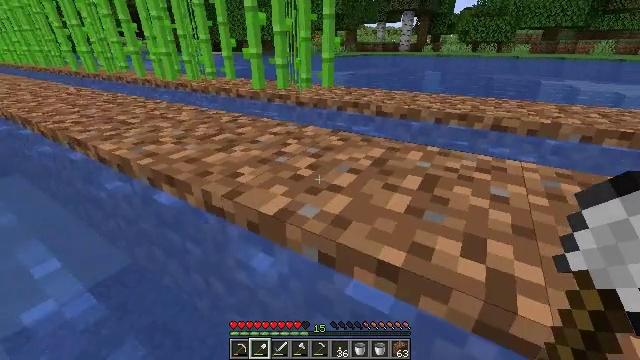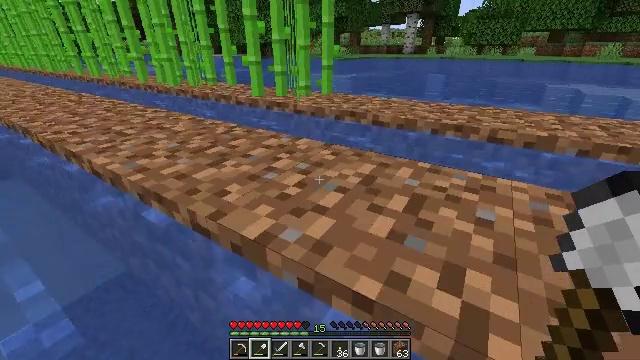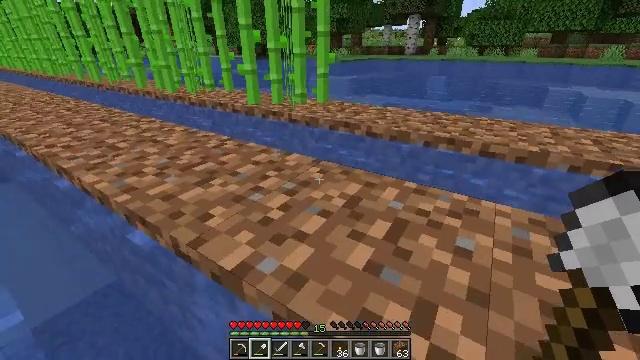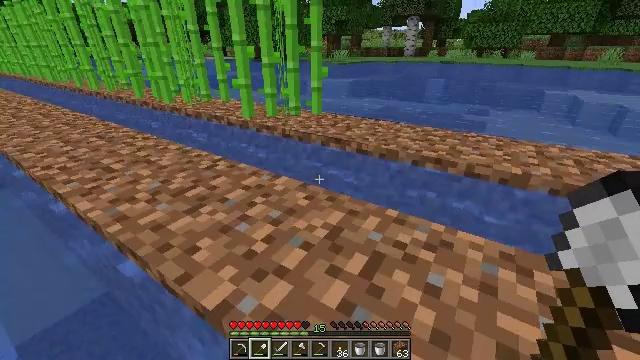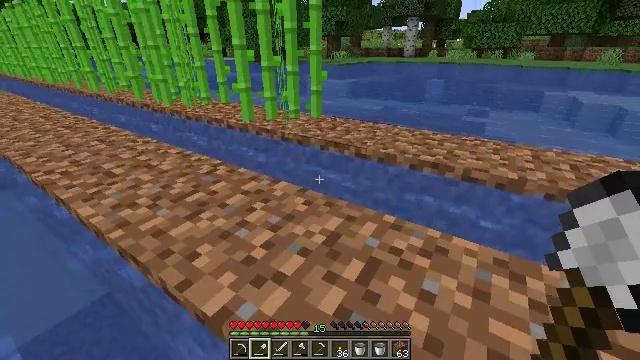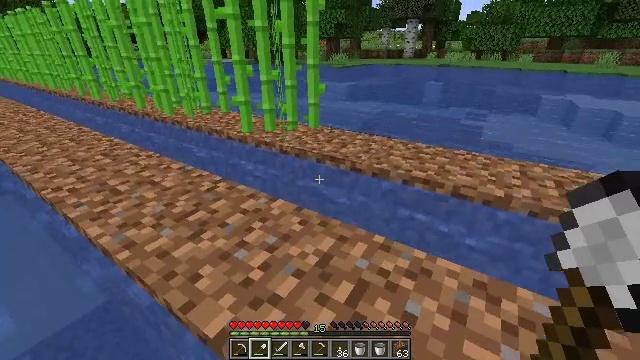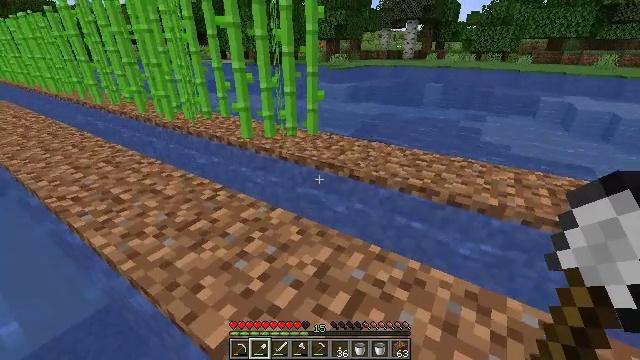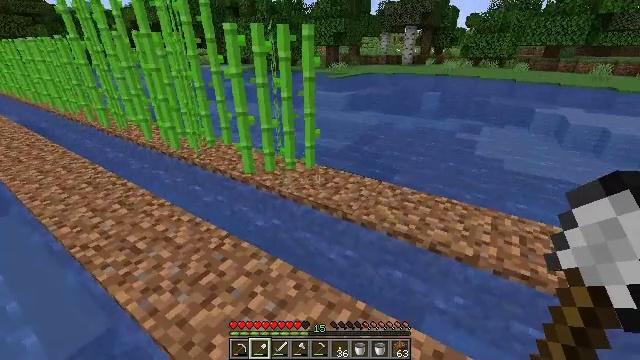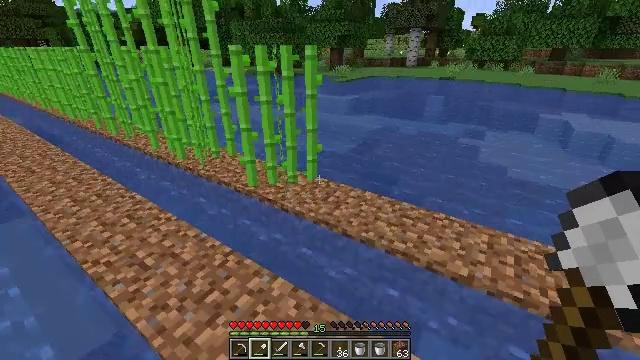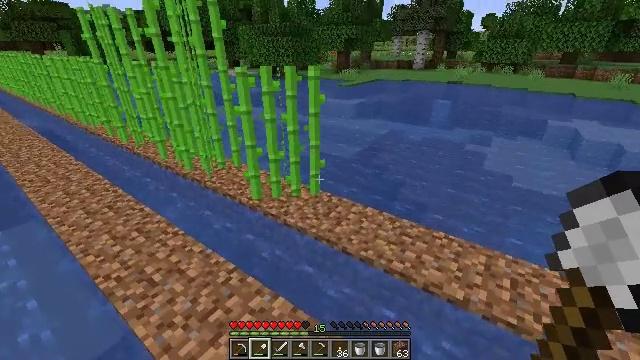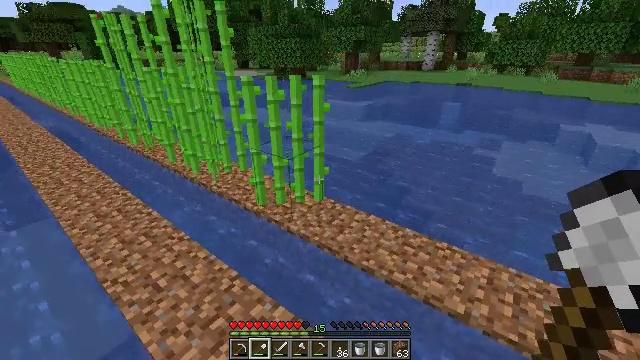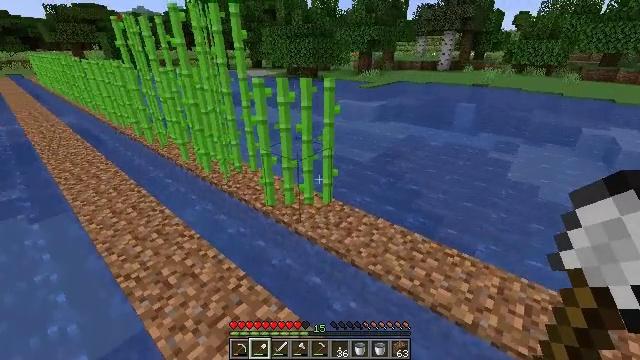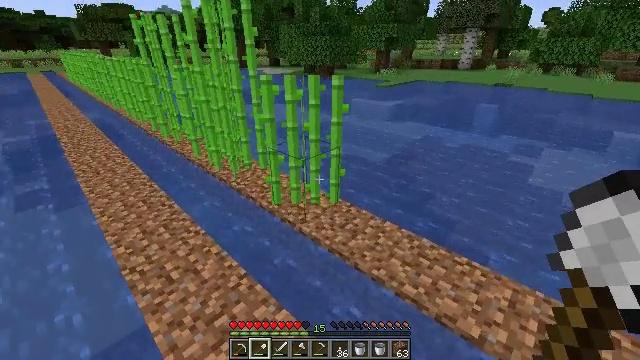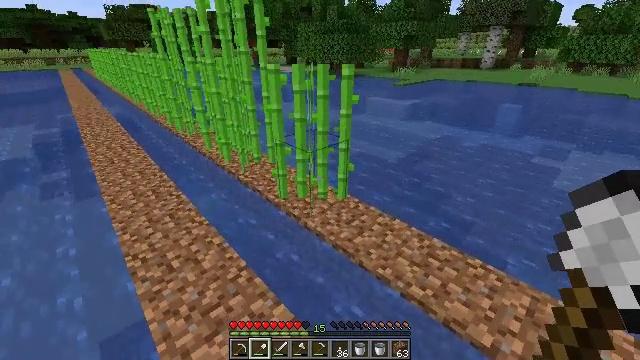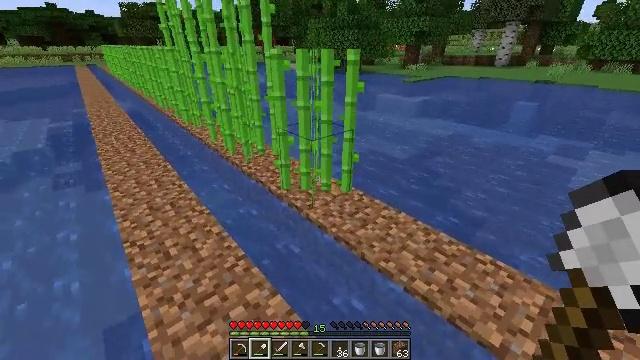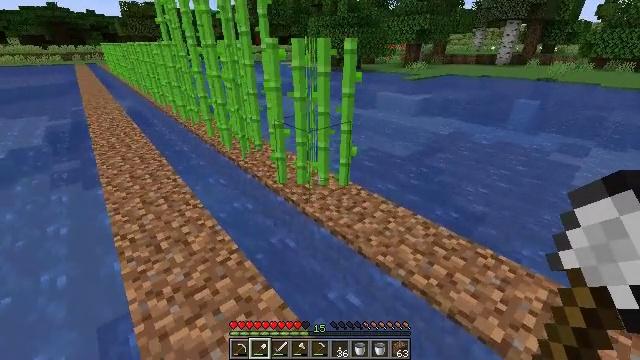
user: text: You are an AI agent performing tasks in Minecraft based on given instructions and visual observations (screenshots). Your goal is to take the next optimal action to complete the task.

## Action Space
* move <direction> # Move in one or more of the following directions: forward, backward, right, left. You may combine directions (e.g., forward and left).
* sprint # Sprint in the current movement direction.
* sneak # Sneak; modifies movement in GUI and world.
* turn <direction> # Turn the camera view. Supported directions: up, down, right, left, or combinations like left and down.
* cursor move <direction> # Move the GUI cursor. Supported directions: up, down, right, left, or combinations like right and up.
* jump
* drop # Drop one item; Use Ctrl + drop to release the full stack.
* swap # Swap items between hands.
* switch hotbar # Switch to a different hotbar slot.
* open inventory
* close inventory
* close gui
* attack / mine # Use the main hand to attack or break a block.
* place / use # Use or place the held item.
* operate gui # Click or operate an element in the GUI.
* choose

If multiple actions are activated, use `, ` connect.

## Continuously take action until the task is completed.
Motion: motion action
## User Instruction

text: Harvest sugar cane from the plant.
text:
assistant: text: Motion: move forward and move right, jump
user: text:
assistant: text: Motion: move forward and move right, jump
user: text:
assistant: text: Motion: move forward and move right, jump
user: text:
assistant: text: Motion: move forward and move right, jump
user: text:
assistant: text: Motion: move forward and move right, jump
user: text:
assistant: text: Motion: move forward and move right, jump
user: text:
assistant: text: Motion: move forward and move right, jump
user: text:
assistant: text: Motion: move forward and move right, jump
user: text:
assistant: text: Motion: move forward and move right, turn left, jump
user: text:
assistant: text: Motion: move forward and move right, turn left, jump
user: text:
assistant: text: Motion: move forward and move right, turn left, jump
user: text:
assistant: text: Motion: move forward and move right, turn left
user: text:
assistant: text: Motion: move forward and move right, turn left
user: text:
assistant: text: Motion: move forward and move right, turn left
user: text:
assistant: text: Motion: move forward and move right
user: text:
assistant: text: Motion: move forward and move right, jump
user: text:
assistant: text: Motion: move forward and move right, jump
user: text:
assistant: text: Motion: move forward and move right, turn left, jump
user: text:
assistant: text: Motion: move forward and move right, turn left, jump
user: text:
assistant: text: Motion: move forward and move right, turn left, jump
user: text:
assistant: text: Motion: move forward and move right, turn left
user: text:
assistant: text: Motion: move forward and move right, turn left and up
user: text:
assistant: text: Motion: move forward and move right, turn left and up
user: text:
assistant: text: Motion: turn left and up
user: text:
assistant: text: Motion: turn left and up
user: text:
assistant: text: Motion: turn left and up
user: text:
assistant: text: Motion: turn up
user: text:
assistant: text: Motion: turn up
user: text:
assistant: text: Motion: turn up
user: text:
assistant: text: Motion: move forward, turn up